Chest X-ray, PA view. Patient: 31 years old, sex F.
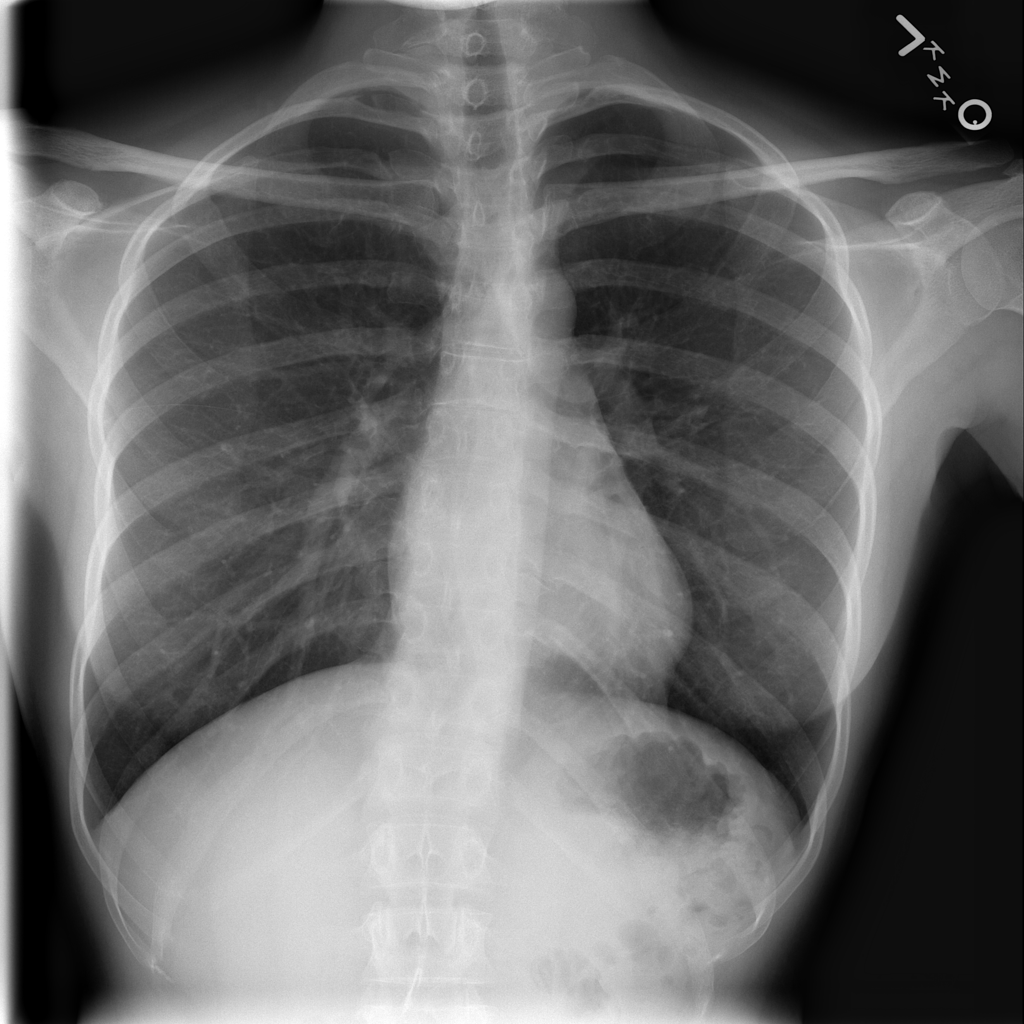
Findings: No Finding